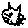
Label: cat